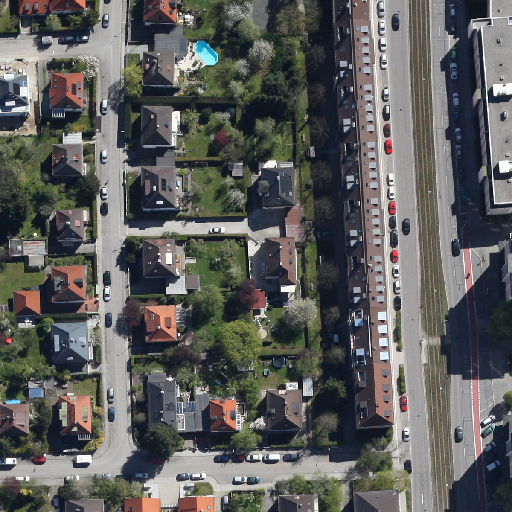
Referring expression: car in the parking area